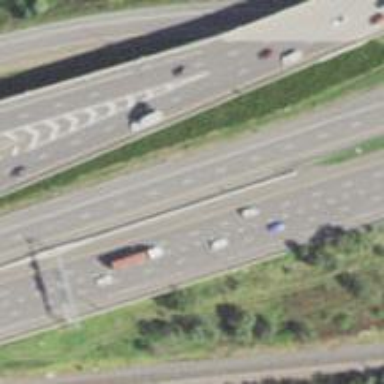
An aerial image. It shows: Expressway with asphalt surface classified as trunk highway.